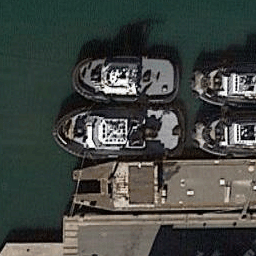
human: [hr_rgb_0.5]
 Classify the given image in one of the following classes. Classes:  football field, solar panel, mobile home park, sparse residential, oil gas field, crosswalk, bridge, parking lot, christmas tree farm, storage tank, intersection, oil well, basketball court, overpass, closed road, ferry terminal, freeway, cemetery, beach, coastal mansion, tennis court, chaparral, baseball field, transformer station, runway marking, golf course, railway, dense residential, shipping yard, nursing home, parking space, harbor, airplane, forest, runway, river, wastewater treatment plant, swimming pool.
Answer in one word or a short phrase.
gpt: harbor